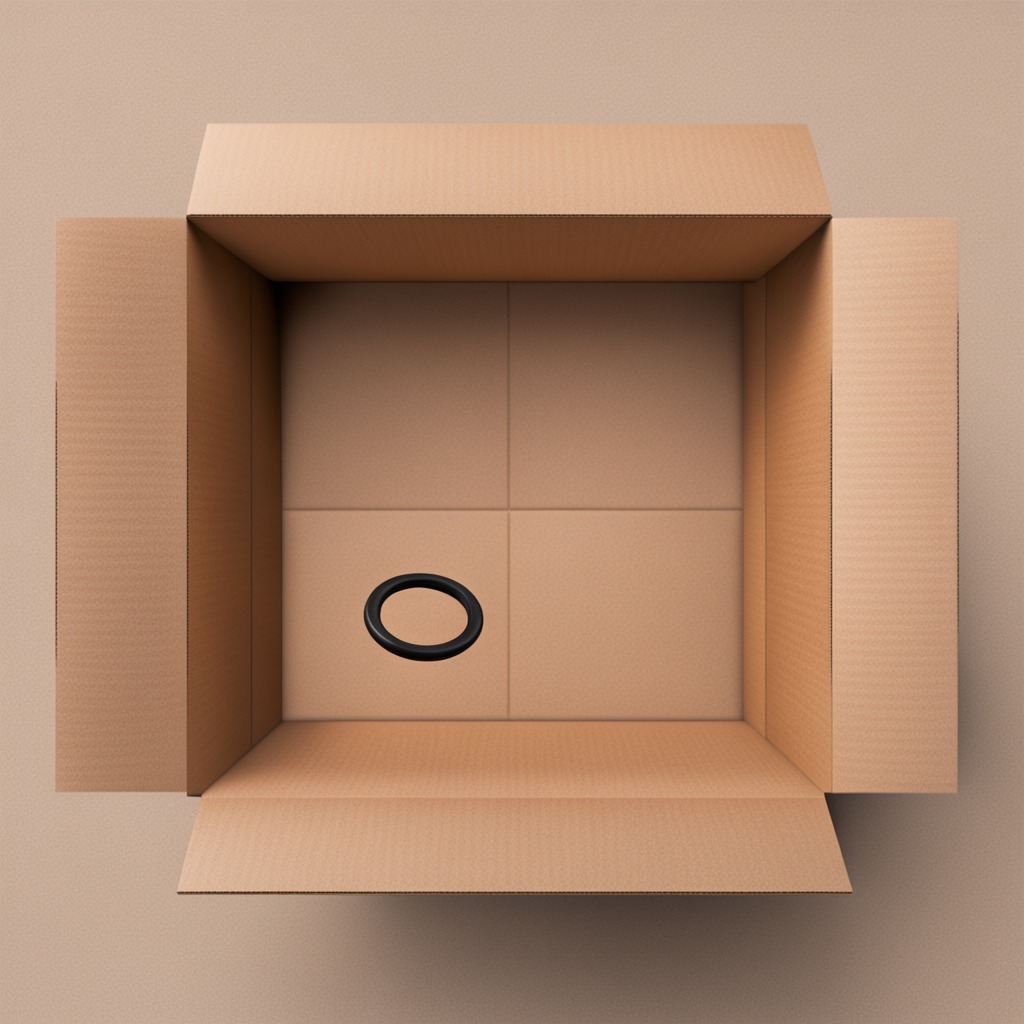
A rubber O-ring lying on a clean dry cardboard box surface in an outdoor workshop during daytime bright natural light soft shadows slightly creased but